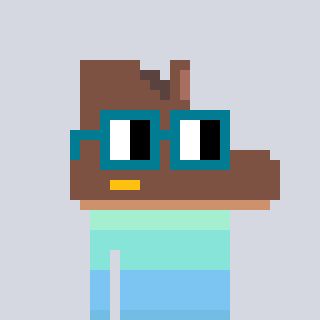
a pixel art character with square dark green glasses, a boot-shaped head and a yellow-colored body on a cool background